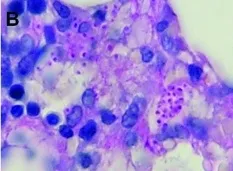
Bone marrow examination of patient A bone marrow biopsy specimen showing numerous oval-shaped intracellular and extracellular microorganisms (A and B). , periodic acid-Schiff stain, 1,000x.
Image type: pathology (pas)